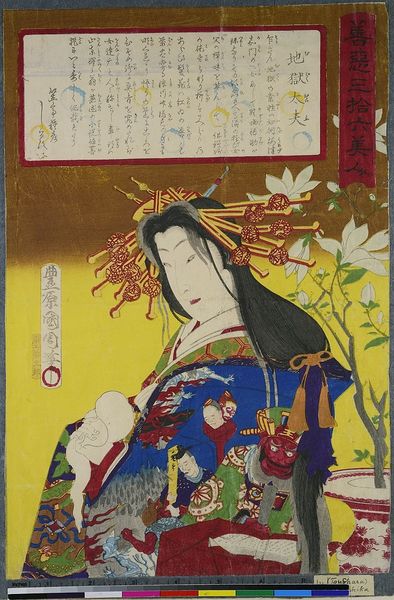
Titel: Jigoku Tayu, aus der Serie: Die 16 Schönheiten von Gut und Böse
Künstler: Toyohara Kunichika
Standort: Hamburg
Institution: Museum für Kunst und Gewerbe Hamburg
Schlagwörter: baum, blau, umhang, weiß, gelb, elegant, frau, schwarz, zeichen, zeichnung, blüte, rot, gesicht, strauch, gewand, gold, haare, vase, holzschnitt, japan, schrift, japanisch, buch, geld, geisha, druckgraphik, druckgrafik, text, buchseite, china, bunte, zeit, topfpflanzen, schwar, drachen, farbholzschnitt, gel, lotus, kimono, magnolie, reproduktionen, druckerzeugnisse, bäume, sträucher, meiji, ukiyo, jampan